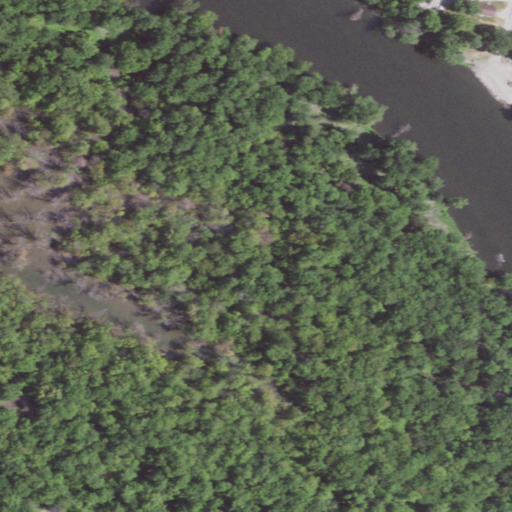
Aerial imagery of island in Illinois named Turkey Island containing woody wetlands, open water, herbaceous wetlands, low intensity development, medium intensity development, mixed forest, and high intensity development